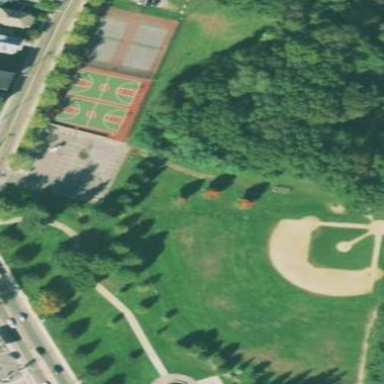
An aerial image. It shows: Baseball pitch for leisure land.